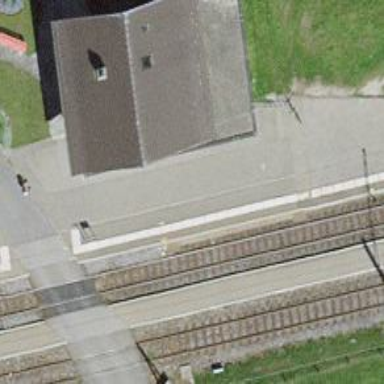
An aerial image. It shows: Station for public transport and railway.